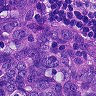
Metastatic tissue present: yes